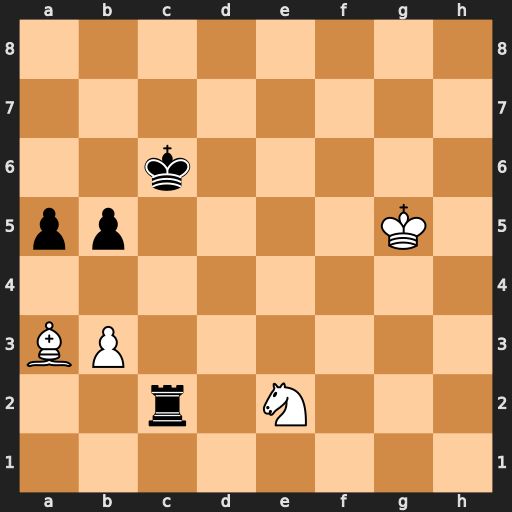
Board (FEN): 8/8/2k5/pp4K1/8/BP6/2r1N3/8
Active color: w
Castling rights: -
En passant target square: -
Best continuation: Nd4+ Kd5 Nxc2